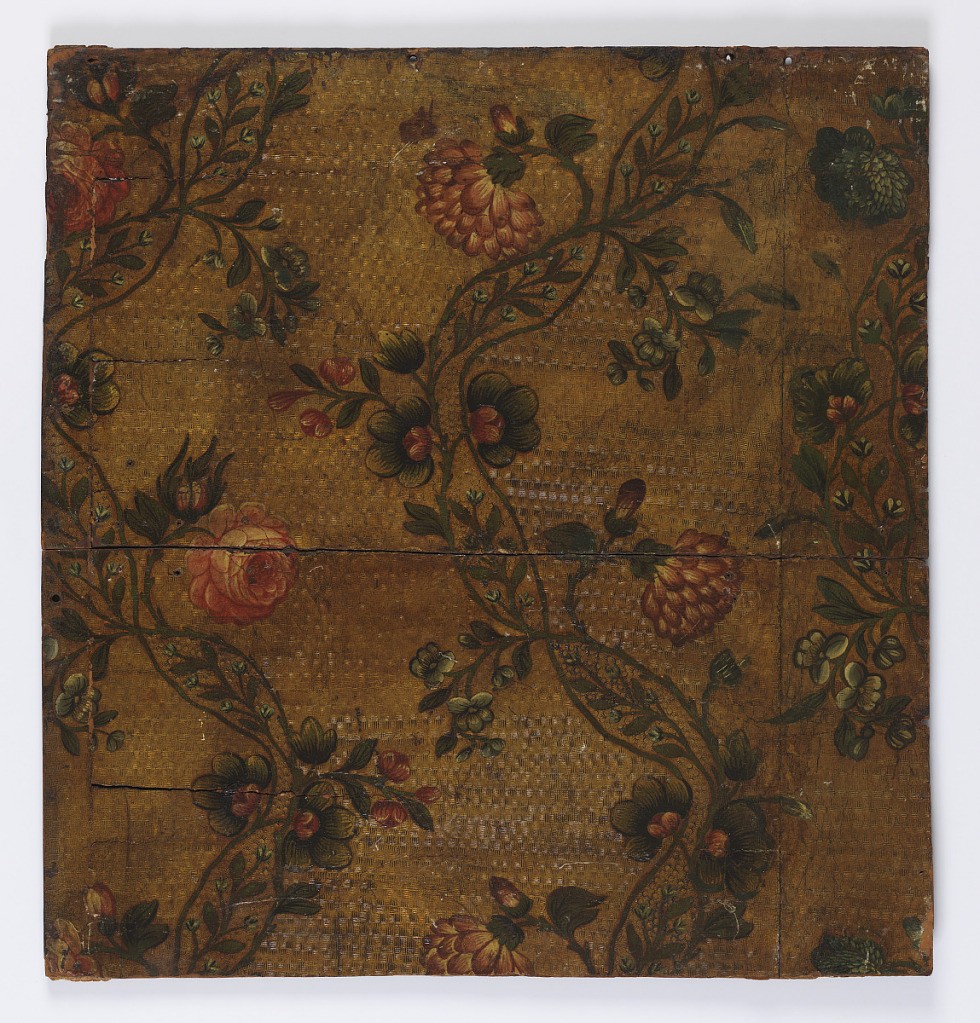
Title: Sidewall
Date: ca. 1750
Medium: stamped leather, silvered, varnished, and painted
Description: Diapered field, varnished silver; foliage in green, flowers in green and blue (Louis XV painted leather)